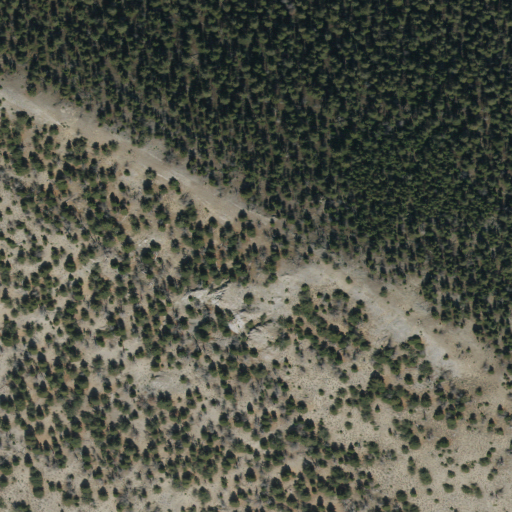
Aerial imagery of mountain in Idaho named Black Mountain containing evergreen forest, shrub, and grassland